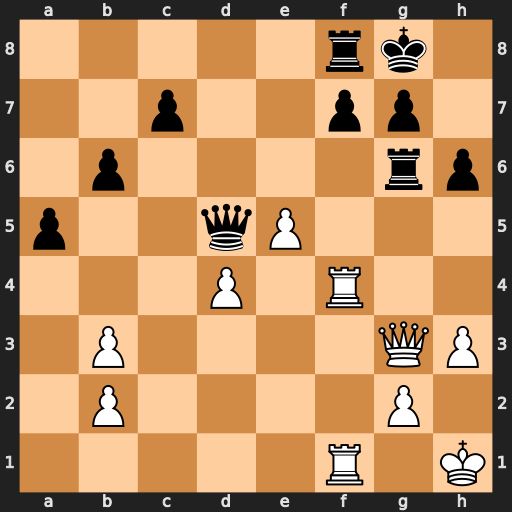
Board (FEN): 5rk1/2p2pp1/1p4rp/p2qP3/3P1R2/1P4QP/1P4P1/5R1K
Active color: w
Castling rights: -
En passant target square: -
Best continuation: Qxg6 fxg6 Rxf8+